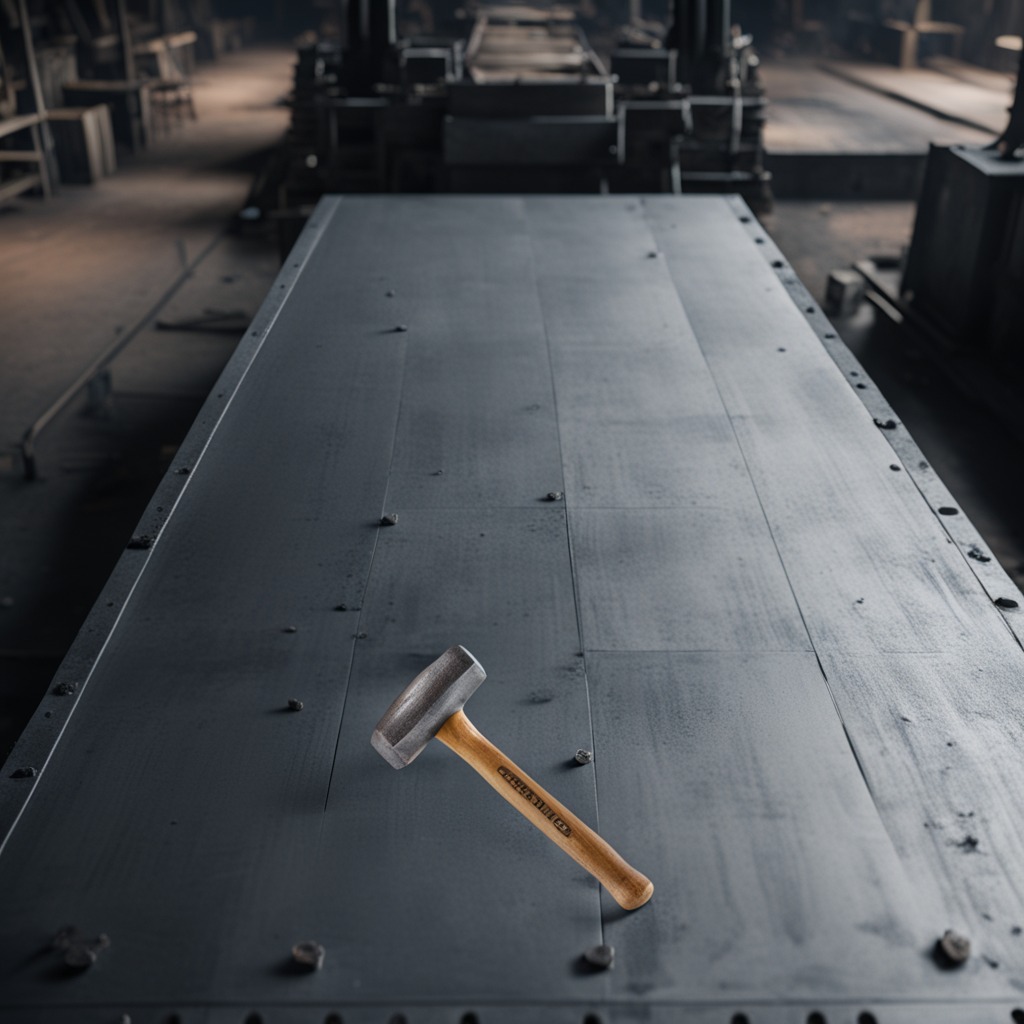
A hammer is lying on a cold steel table in a mining workshop.